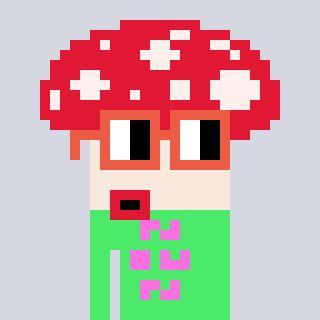
a pixel art character with square orange glasses, a mushroom-shaped head and a teal-colored body on a cool background